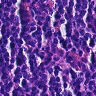
Metastatic tissue present: no